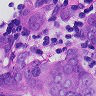
Metastatic tissue present: yes